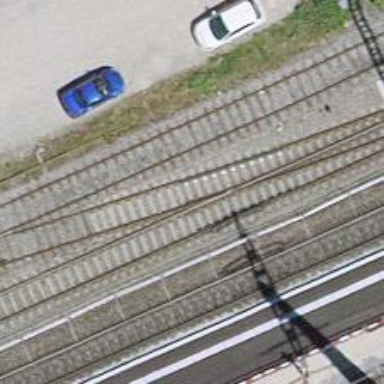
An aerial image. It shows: Railway yard with one track.